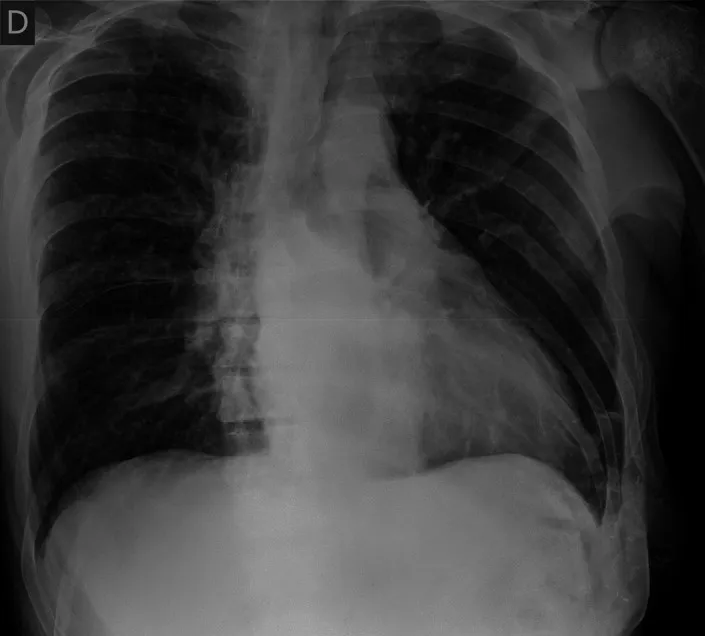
Chest radiograph at hospital admission.
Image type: radiology (x_ray)